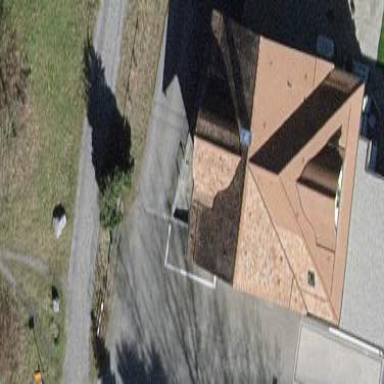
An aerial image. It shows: Building with gabled roof oriented across. The roof is brown in color.